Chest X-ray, PA view. Patient: 68 years old, sex M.
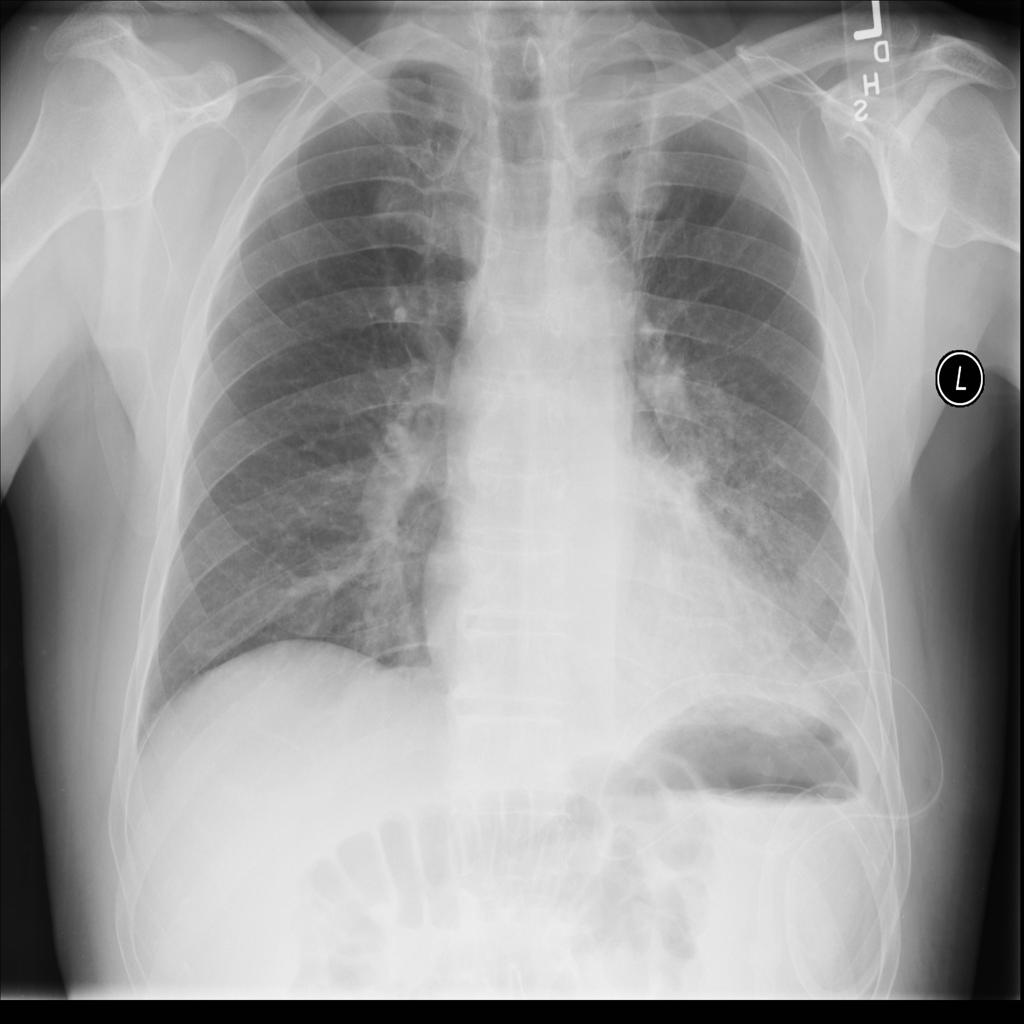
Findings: Atelectasis, Effusion, Infiltration